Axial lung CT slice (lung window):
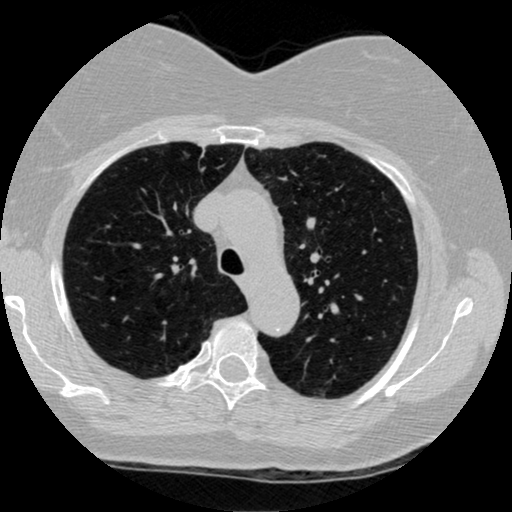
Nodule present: no